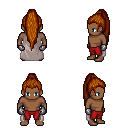
a pixel art fantasy rpg character, male body template, human, dark skin, gray cape, red pants, brunette extra-long topknot hairstyle, metal gloves, four views (front, back, left, right), 2x2 character sprite sheet, small pixel art, hard edges, no anti-aliasing